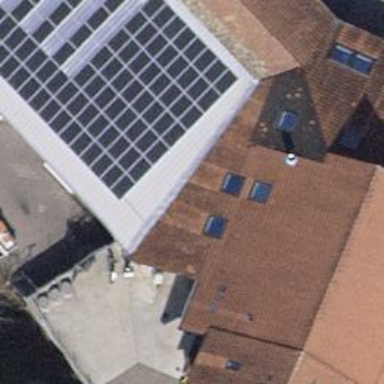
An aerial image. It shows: Small solar photovoltaic panel generator installed on roof.